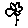
Label: flower